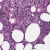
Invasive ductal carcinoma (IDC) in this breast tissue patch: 1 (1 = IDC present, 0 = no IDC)